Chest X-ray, PA view. Patient: 27 years old, sex M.
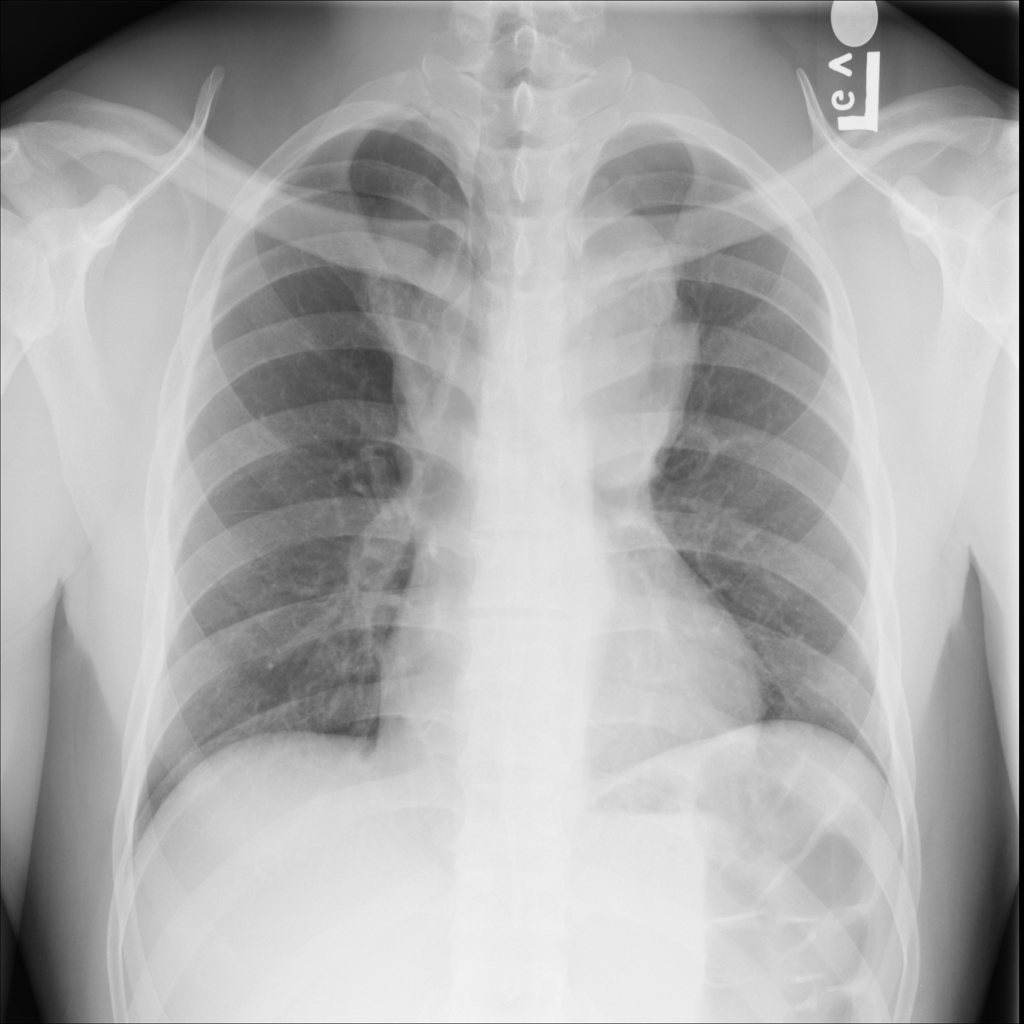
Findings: Mass